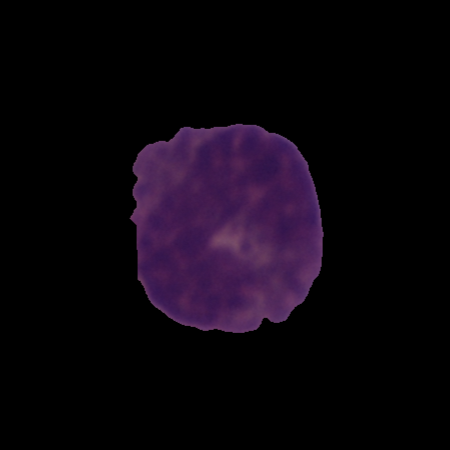
Label: cancer